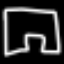
Label: pants